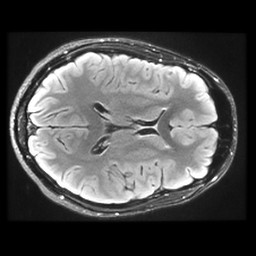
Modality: FLAIR
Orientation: axial
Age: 19
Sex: male
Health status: healthy
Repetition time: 12 s
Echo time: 0.09782 s